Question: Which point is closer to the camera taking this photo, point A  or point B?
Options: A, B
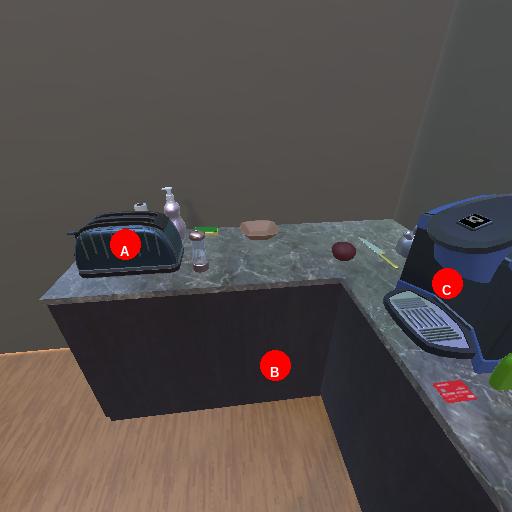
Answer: A